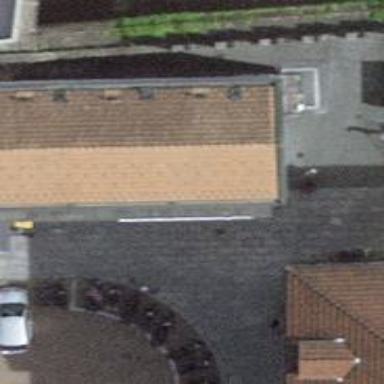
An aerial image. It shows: Shop selling clothes.